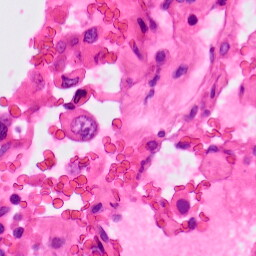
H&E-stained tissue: Lung